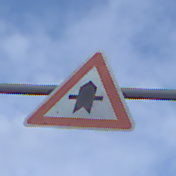
Verkehrszeichen: Vorfahrt
Umgebung: Outdoor, Nature
Tageszeit: MorningAfternoon
Wetter: PartlyCloudy
Licht: Natural
Jahreszeit: NotSpecified
Kontrast: MediumContrast